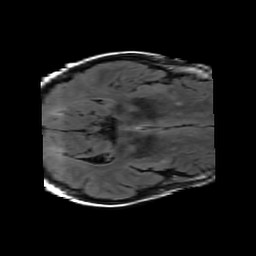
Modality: FLAIR
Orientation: axial
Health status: ill
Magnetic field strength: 3 T